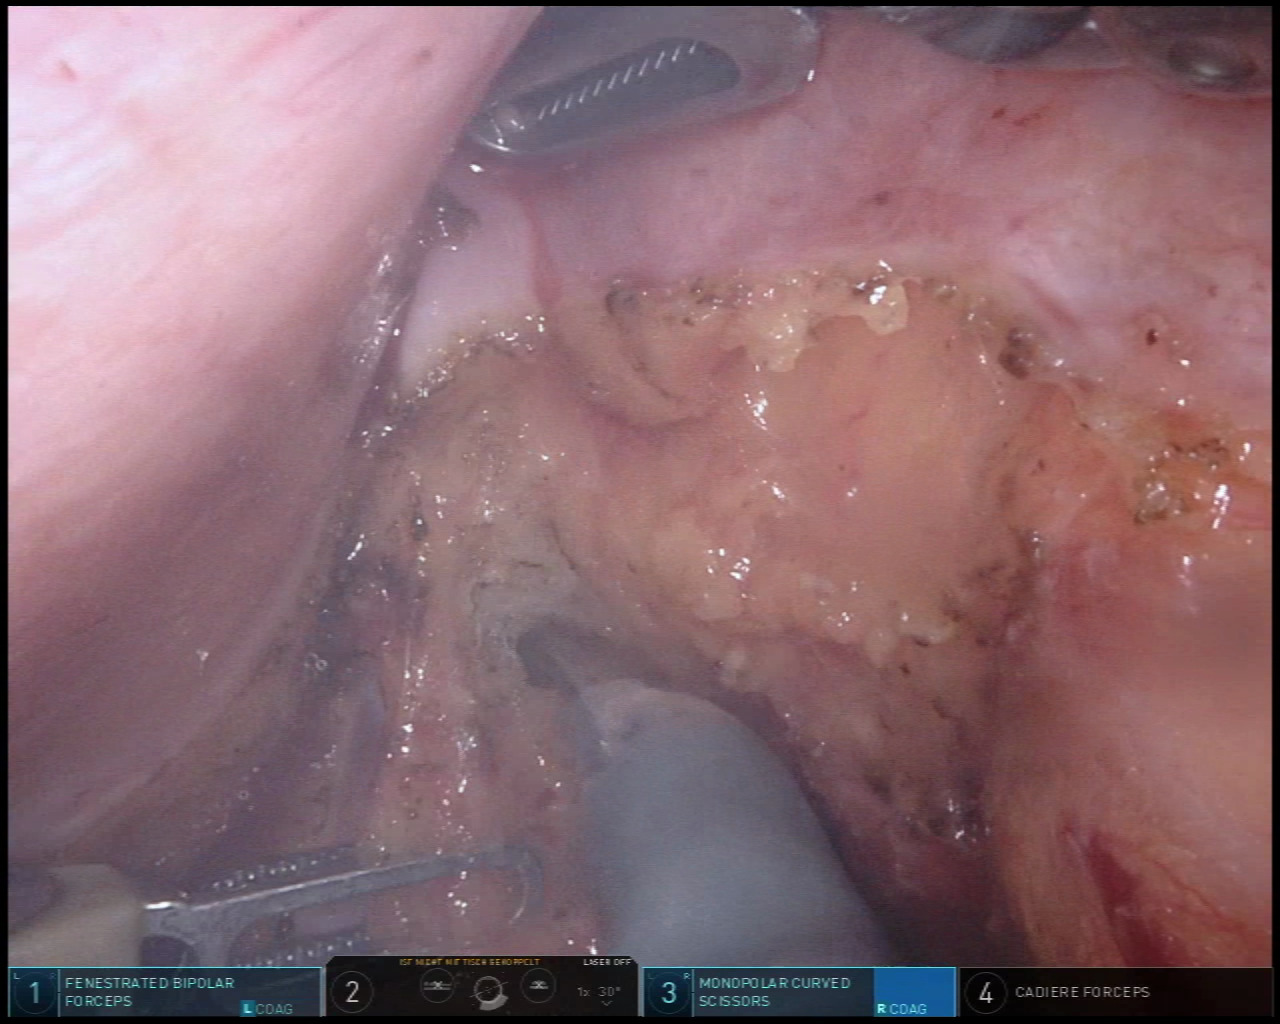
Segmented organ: vesicular_glands
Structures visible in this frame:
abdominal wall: no
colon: no
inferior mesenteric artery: no
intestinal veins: no
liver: no
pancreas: no
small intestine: no
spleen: no
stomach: no
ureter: no
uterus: no
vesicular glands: yes